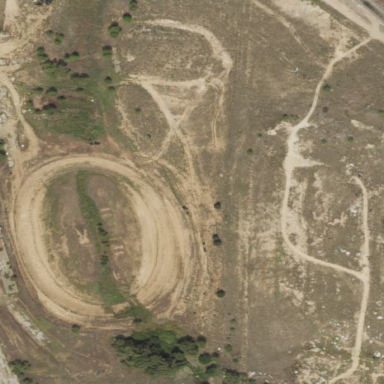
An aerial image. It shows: Motor sports-related object.